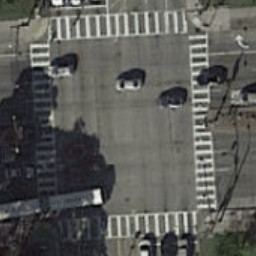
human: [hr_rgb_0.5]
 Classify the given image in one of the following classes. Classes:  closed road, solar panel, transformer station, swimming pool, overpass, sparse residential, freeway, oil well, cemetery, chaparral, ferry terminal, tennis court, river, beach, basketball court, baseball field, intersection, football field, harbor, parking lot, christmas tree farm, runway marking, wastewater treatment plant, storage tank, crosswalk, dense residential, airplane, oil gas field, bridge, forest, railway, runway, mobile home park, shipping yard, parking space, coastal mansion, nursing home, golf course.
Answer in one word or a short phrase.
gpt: crosswalk